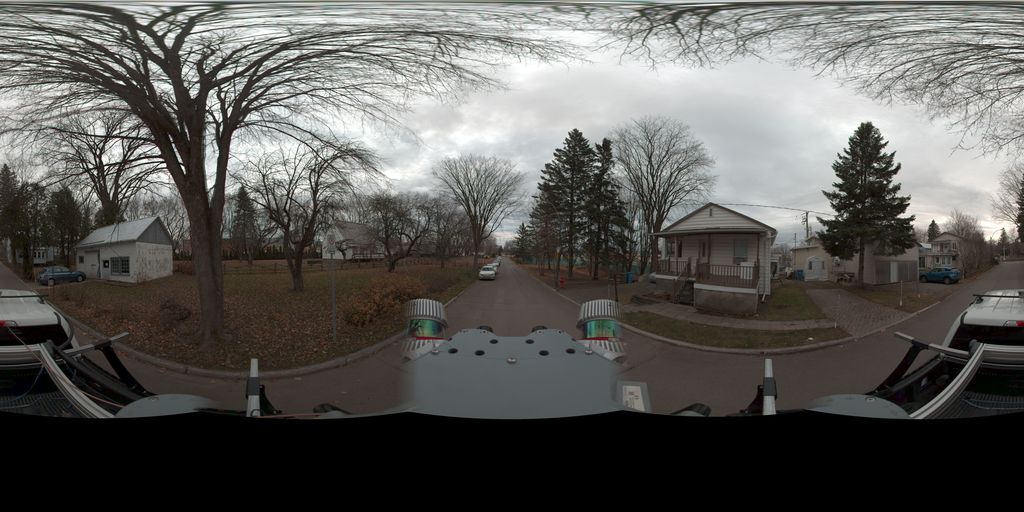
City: quebec_city